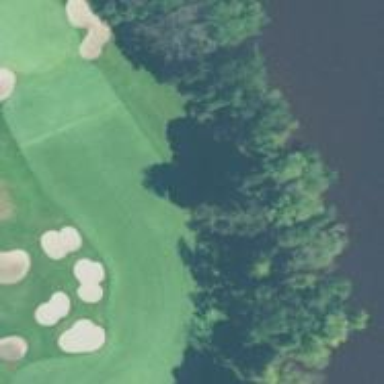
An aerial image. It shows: Golf hole.